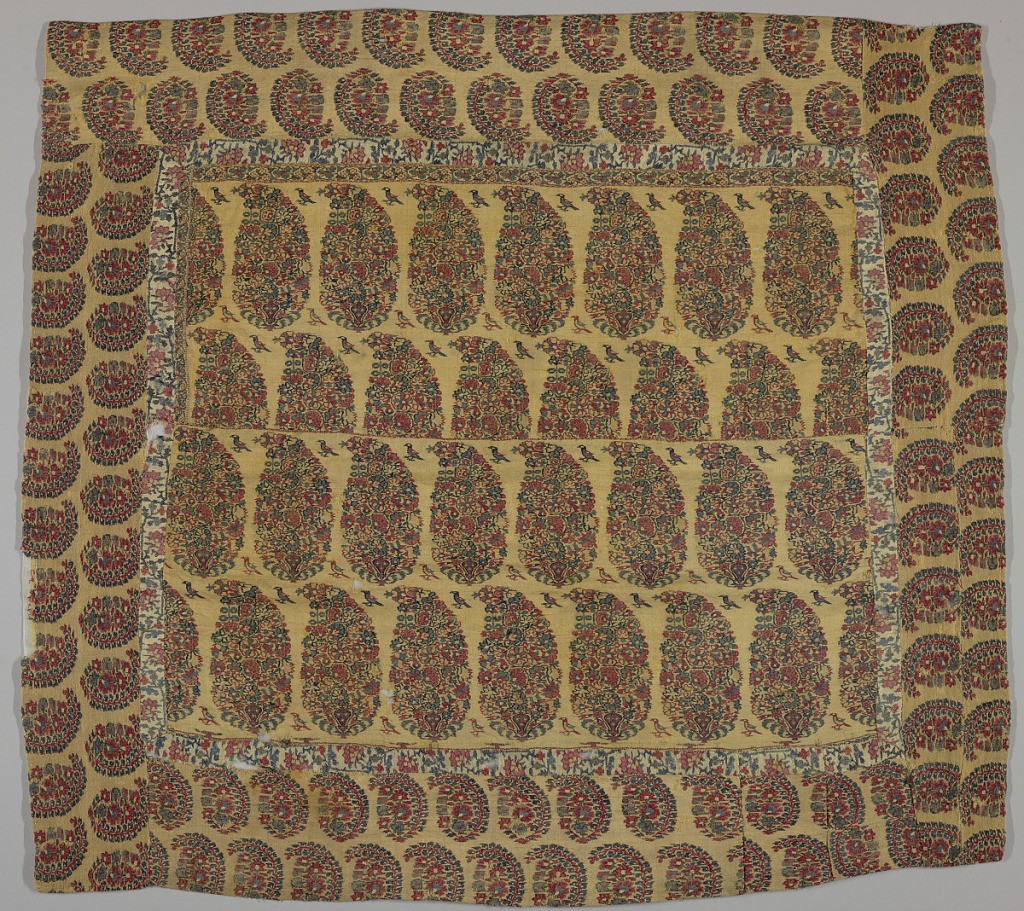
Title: Shawl
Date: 1790–1825
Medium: wool Technique: tapestry weave
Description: Square shawl made from shawl fragments and pieces. Central square is made of two border fragments, each with two rows of floral cones and small birds in profile on a light yellow ochre ground. Surrounding central square is a narrow border made from fragments with red and yellow flowers and blue and green leaves and stems on a white ground. Outer border is comprised of two rows smaller floral cones on a light yellow ochre ground. Shawl is made up of many fragments, especially the outer border.